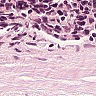
Metastatic tissue present: no